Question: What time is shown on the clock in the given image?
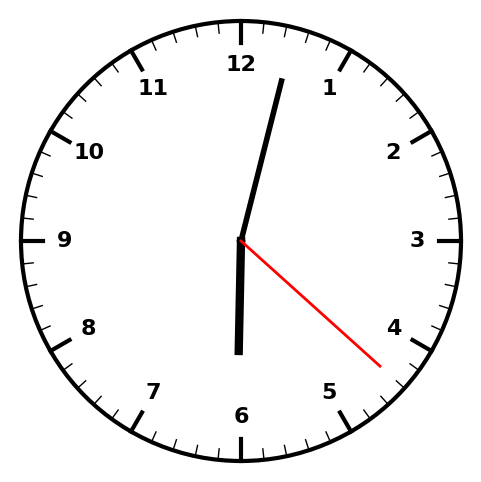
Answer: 06:02:22